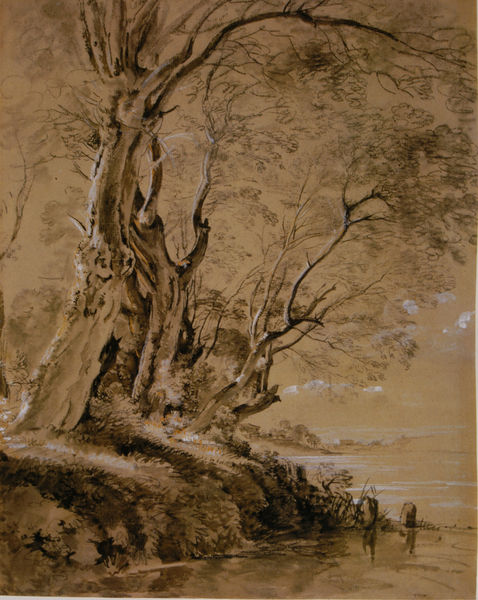
Titel: Weiden am Isarufer
Künstler: Johann Georg von Dillis
Institution: (Privatbesitz)
Schlagwörter: baum, blätter, dunkel, himmel, laub, meer, schatten, wasser, weiß, wolken, aquarell, bäume, fluss, grün, landschaft, menschen, ocker, sand, see, teich, ufer, äste, abend, braun, dunkelbraun, grau, holz, kreide, licht, lichter, männer, nacht, schwarz, skizze, zeichnung, gras, haus, rasen, tiere, wiese, wolke, beige, alt, rembrandt, stein, steine, ast, bach, baumstamm, dämmerung, erde, gräser, horizont, häuser, natur, sonnenaufgang, spiegelung, stamm, weide, zweige, büsche, gewässer, land, blatt, pflanze, pflanzen, wald, küste, wellen, papier, studie, hellbraun, dorf, grafik, sonnenuntergang, kahl, monochrom, herbst, winter, idylle, grisaille, sepia, weisshöhung, böschung, romantik, stämme, stürmisch, wild, detail, pfosten, laviert, tusche, weiden, kohle, wasseroberfläche, moos, koloriert, karton, baumgruppe, sicht, einfarbig, moor, geäst, rinde, gehölz, knorrig, zeige, rötel, lavierung, stam, pflöcke, ausgehöhlt, federzeichnung, zeichung, stempen, getönt, gouache, handzeichnung, uni, kreid, gehöht, llandschaft, alter baum, äaste, wolkn, gehörl, weisss gehöht, zwege